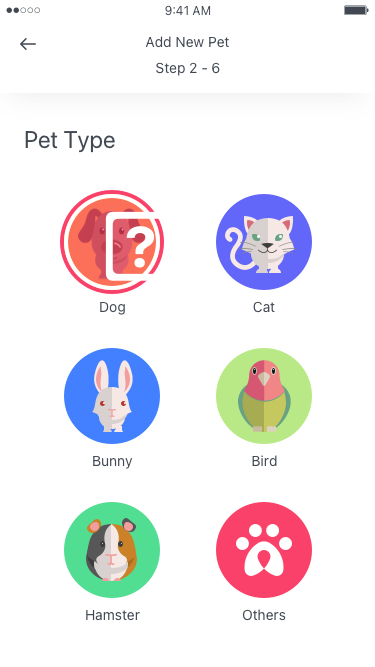
Text in this UI design:
Dog
Cat
Bird
Rabbit
Others
Hamster
Pet Type